Field crop: tomato
Growth stage: 2
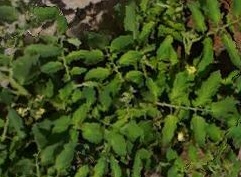
Species: tomato